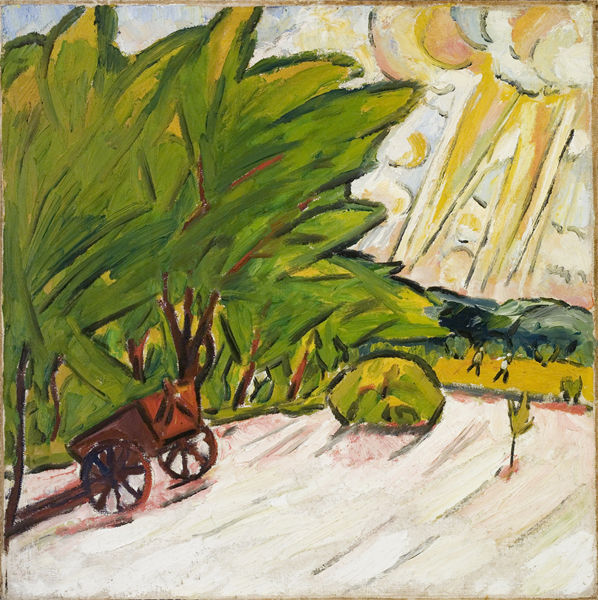
Titel: Landscape - Sketch, Landscape - Sketch
Künstler: Mikhail Larionov
Standort: Amherst (Massachusetts, USA)
Institution: Mead Art Museum, Amherst College
Schlagwörter: blätter, himmel, bäume, gelb, grün, menschen, holz, expressionismus, öl, feld, sonne, karren, müller, räder, sommer, people, red, white, green, yellow, pink, brown, wald, clouds, man, sky, tree, field, hills, landscape, mountains, summer, sun, trees, bust, cubist, impressionism, expressionist, abstract, bright, sunny, baum, busch, cart, thunder, lines, bush, farm, wagon, wolken, strong, impressionistic, heat, work, farmers, mittelalter, contrast, lightning, romantik, branch, strokes, wagen, wheelbarrow, kalt, wheels, wheat, impressionismus, harvest, leute, mensch, mittelmeer, naive, russet, rays, outlines, dadaism, robust, lighthearted, sun rays, value, friendly